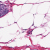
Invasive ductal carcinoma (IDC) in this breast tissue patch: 0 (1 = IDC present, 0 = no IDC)